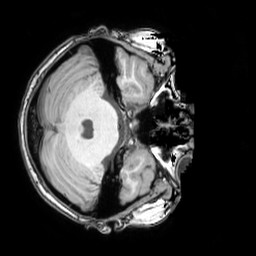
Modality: T1w
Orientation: axial
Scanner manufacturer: philips
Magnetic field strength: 3 T
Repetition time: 0.008104 s
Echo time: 0.003705 s